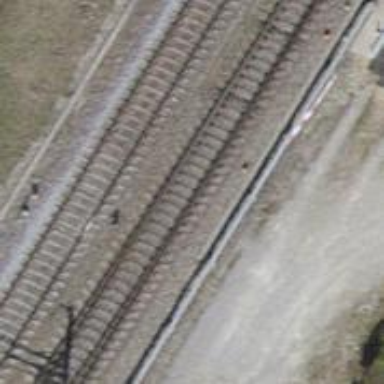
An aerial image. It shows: Railway switch.